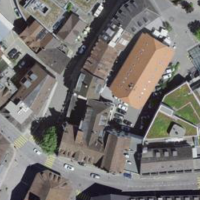
EUNIS habitat code: 54
Species observed at this site:
Tachymarptis melba